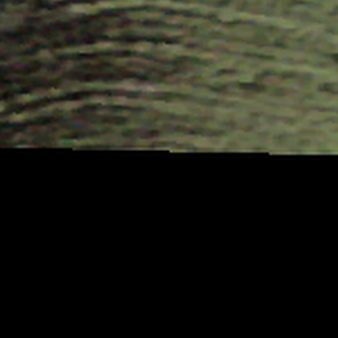
Label: other